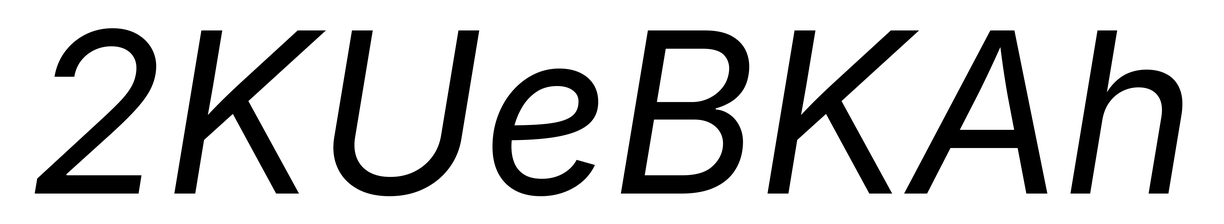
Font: Inter-Italic_Italic